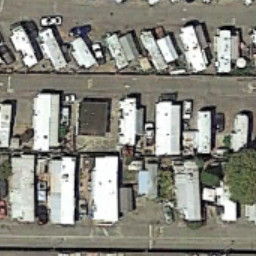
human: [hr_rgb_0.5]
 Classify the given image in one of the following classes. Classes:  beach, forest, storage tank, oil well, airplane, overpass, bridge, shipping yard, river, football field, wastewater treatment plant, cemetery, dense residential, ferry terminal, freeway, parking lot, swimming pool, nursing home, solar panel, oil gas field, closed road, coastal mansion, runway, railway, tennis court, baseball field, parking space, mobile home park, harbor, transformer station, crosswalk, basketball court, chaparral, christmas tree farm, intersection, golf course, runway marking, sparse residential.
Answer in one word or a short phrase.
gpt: mobile home park